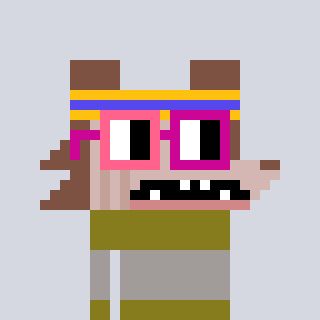
a pixel art character with square pink and red glasses, a werewolf-shaped head and a gunk-colored body on a cool background